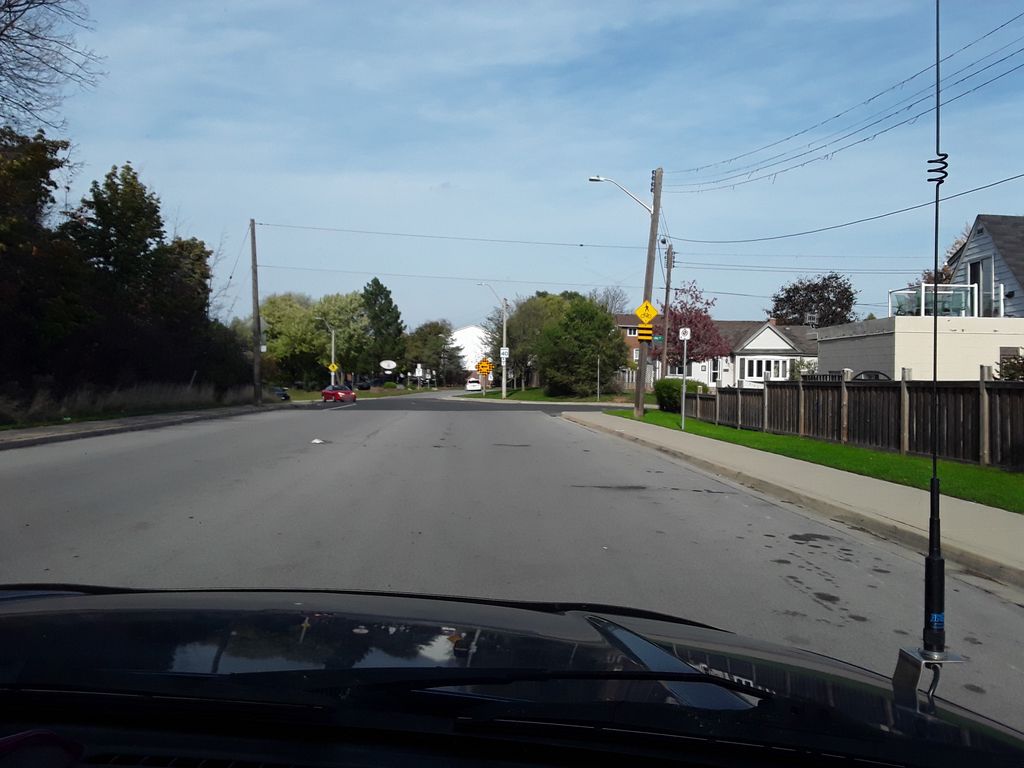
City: hamilton